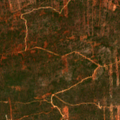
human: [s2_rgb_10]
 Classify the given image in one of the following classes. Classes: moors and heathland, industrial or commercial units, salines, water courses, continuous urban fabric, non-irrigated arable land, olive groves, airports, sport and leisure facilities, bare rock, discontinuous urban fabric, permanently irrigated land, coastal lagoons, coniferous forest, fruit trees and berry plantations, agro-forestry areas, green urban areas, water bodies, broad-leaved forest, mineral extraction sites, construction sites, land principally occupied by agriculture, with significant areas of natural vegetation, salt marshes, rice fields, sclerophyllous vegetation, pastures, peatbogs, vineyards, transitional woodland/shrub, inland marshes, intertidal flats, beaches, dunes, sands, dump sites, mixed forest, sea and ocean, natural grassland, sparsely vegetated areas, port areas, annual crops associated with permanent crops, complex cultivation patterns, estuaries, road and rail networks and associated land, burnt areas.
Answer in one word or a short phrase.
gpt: agro-forestry areas, sclerophyllous vegetation